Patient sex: M
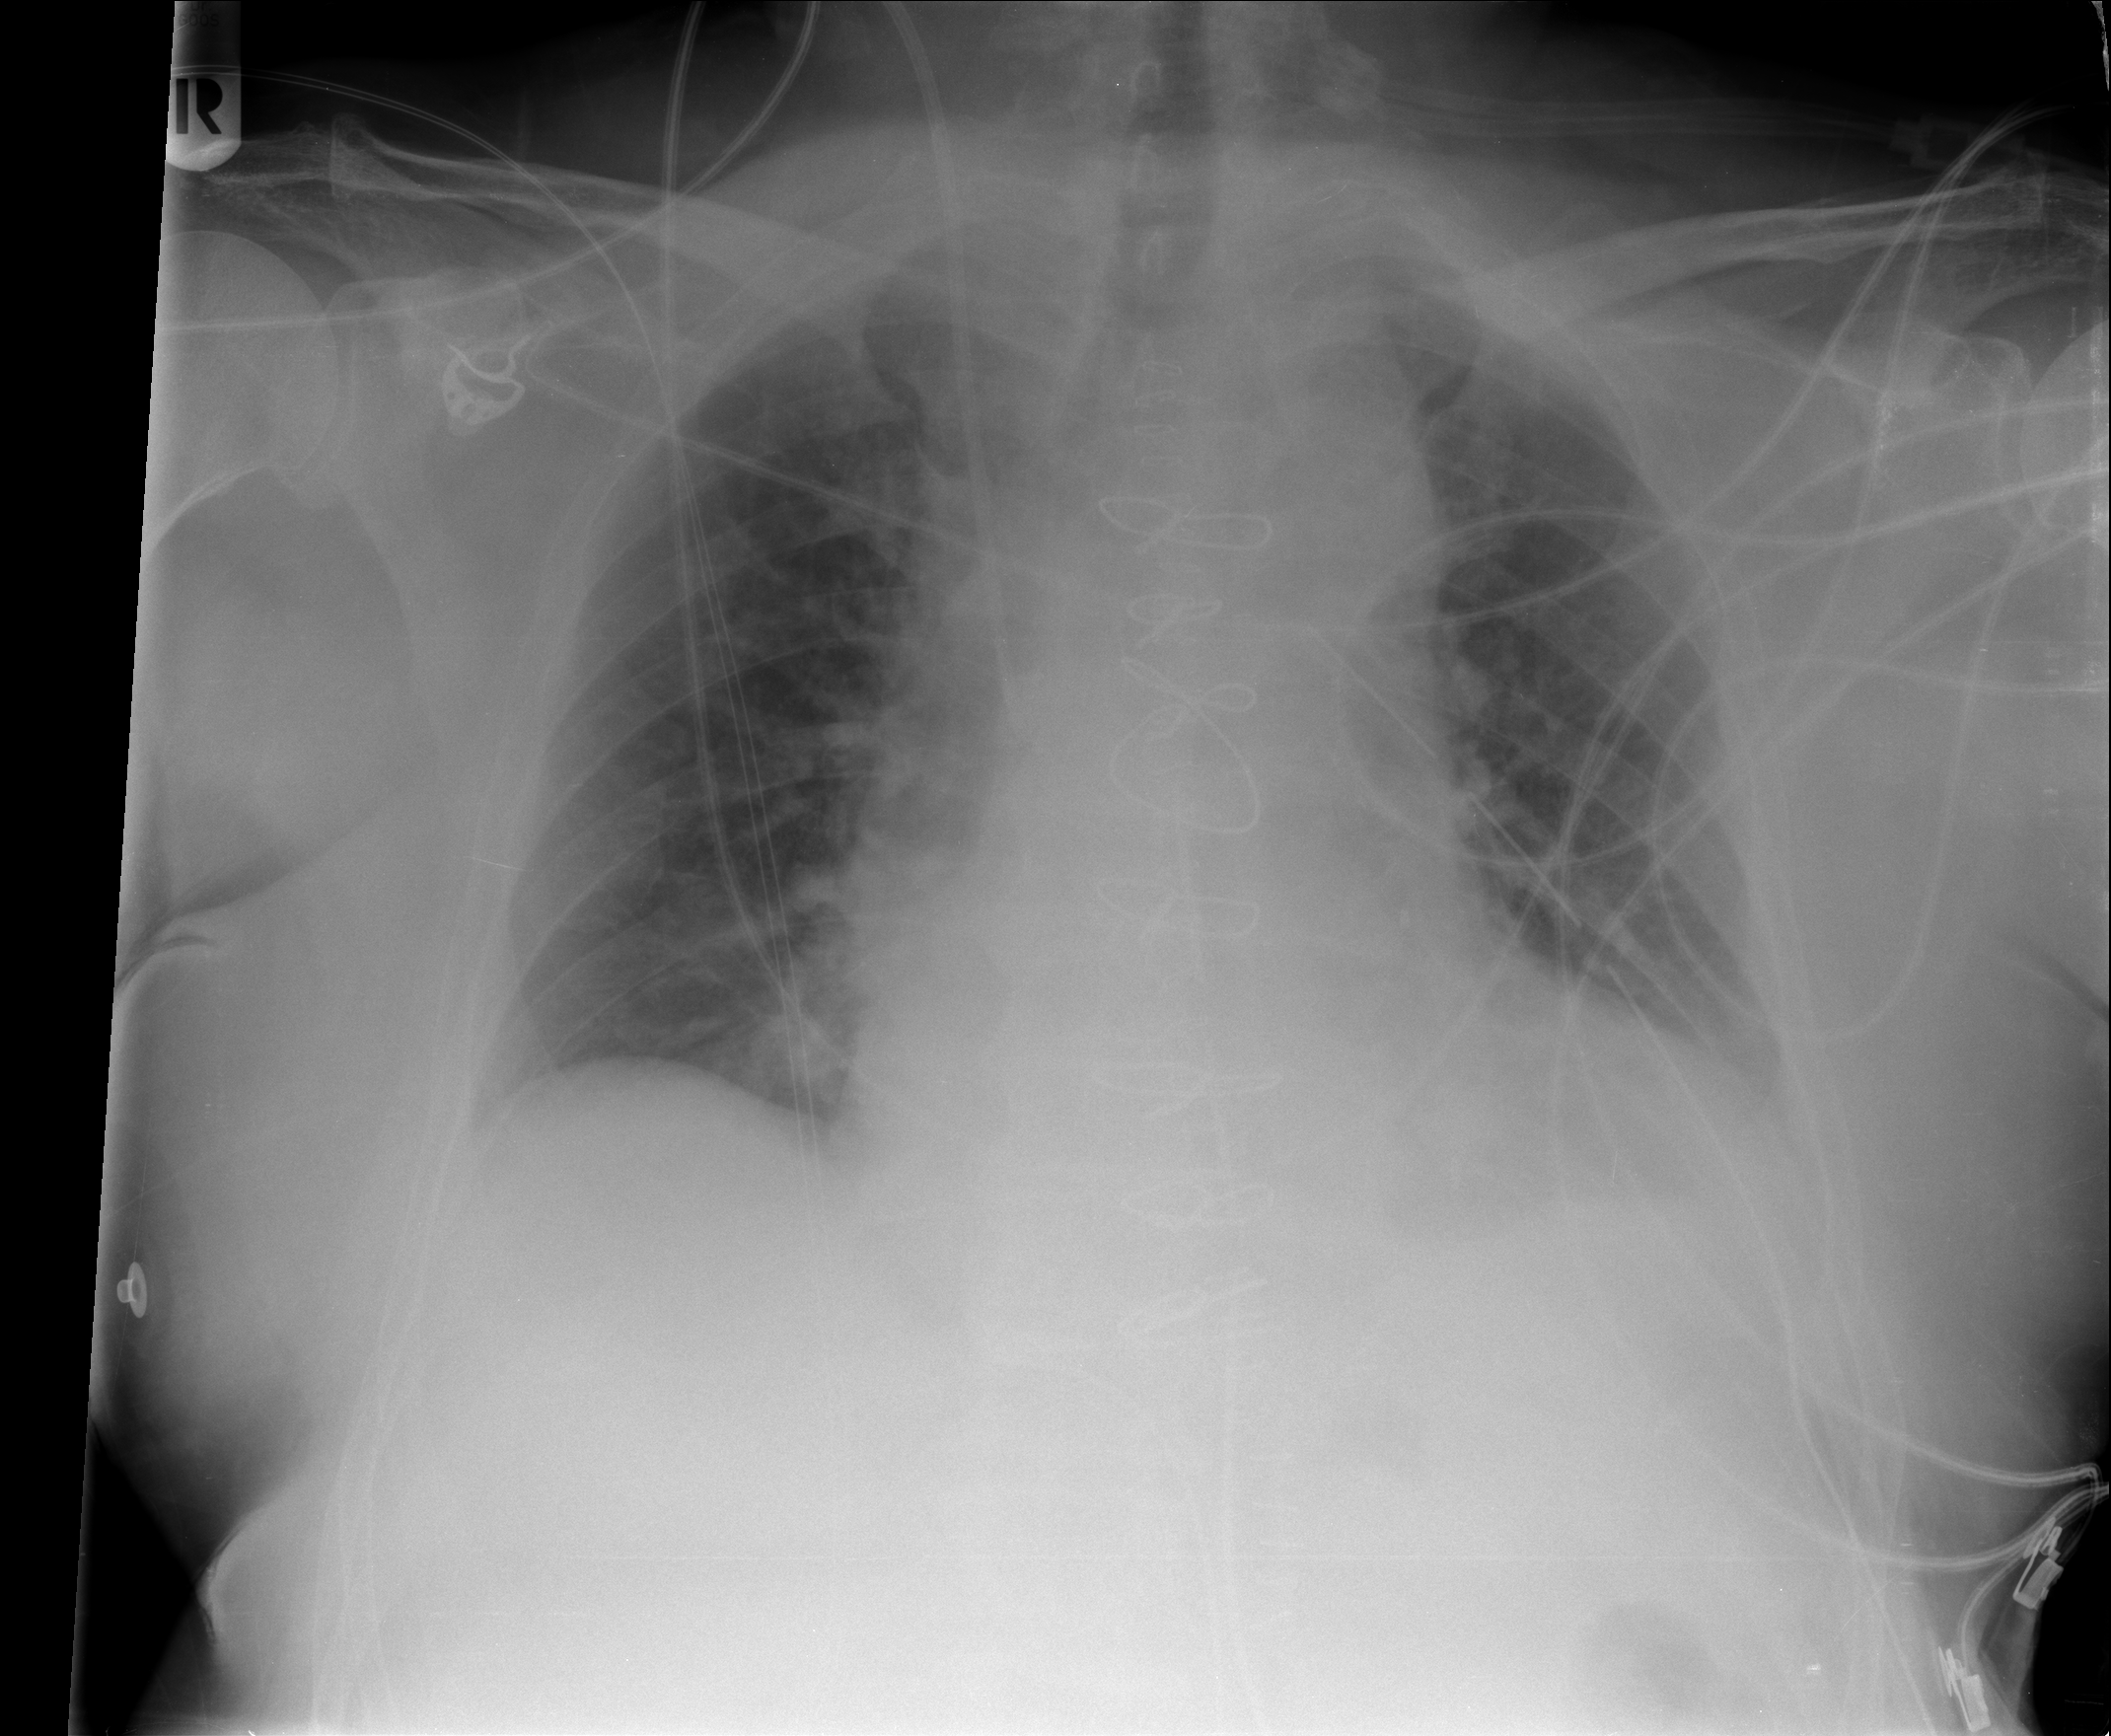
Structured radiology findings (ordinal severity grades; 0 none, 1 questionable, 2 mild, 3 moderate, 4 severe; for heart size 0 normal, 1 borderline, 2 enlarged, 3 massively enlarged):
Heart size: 2
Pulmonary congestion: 2
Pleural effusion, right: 0
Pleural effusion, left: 1
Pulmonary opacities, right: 0
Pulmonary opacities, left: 0
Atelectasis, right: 0
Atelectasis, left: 2